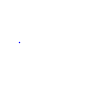
Particle: pion